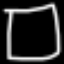
Label: square